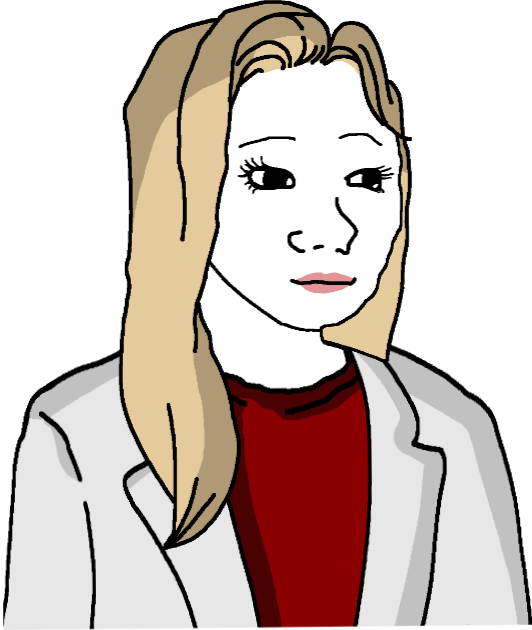
Label: 5_Trad_Wife